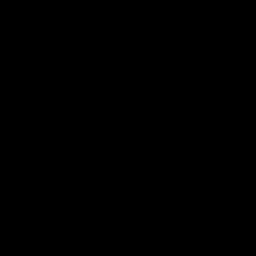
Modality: T1w
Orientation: coronal
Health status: healthy
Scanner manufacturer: siemens
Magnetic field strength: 3 T
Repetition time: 2.4 s
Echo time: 0.00201 s